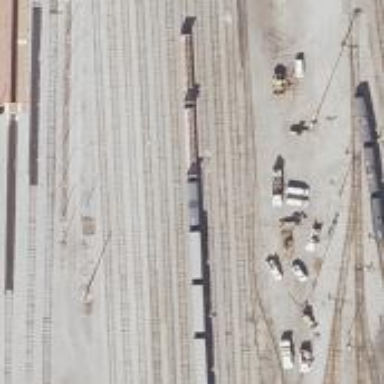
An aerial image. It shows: Railway yard in service.